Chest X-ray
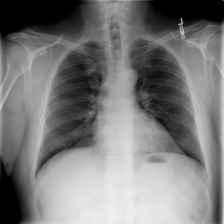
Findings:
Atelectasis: negative
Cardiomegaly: negative
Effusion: negative
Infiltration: negative
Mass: negative
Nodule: negative
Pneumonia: negative
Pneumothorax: negative
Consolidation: negative
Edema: negative
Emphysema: negative
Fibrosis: negative
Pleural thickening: negative
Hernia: negative